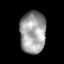
Tissue: lung
Cell type: T cells
Senescence score: 0.2361
Nuclear area (px): 1075
Mean DAPI intensity: 157.487